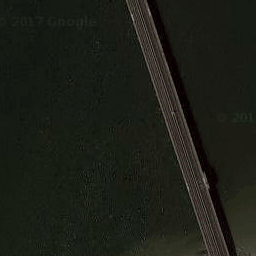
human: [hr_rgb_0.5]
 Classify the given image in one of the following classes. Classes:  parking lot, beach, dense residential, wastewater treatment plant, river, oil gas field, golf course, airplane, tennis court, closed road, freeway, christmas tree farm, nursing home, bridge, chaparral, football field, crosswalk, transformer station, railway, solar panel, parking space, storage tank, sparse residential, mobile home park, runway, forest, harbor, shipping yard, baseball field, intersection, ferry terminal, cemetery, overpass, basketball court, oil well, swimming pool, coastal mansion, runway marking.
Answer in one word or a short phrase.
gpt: bridge